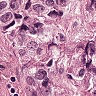
Metastatic tissue present: yes